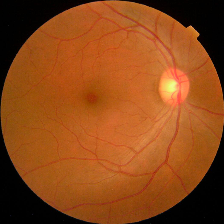
Diabetic retinopathy grade: No DR